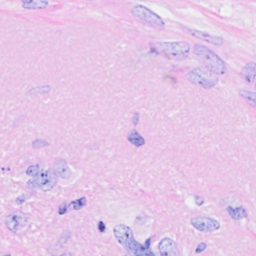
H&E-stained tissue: Breast